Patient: sex M, age 58
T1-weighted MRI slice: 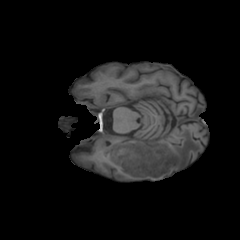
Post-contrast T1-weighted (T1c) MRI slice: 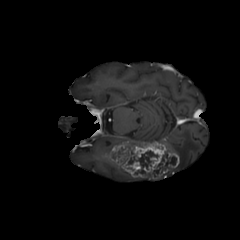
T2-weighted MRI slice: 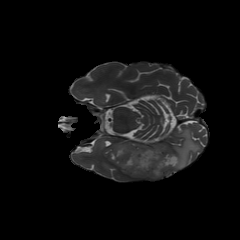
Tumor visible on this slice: yes
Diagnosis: Glioblastoma, IDH-wildtype
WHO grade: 4